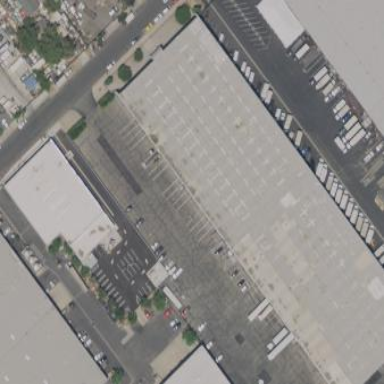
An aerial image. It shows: Warehouse building.